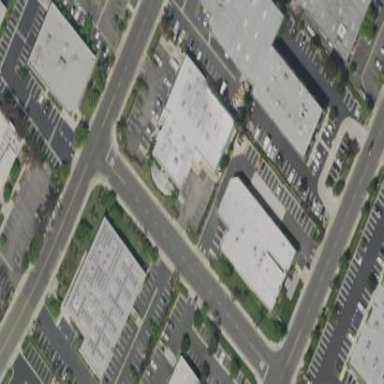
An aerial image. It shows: Commercial area.